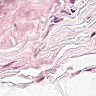
Metastatic tissue present: no